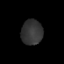
Tissue: prostate
Cell type: T cells
Senescence score: 0.7015
Nuclear area (px): 524
Mean DAPI intensity: 52.219